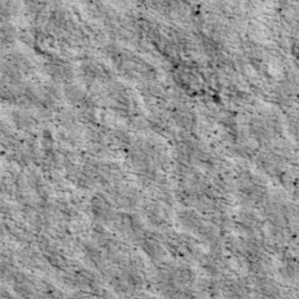
Label: non_frost